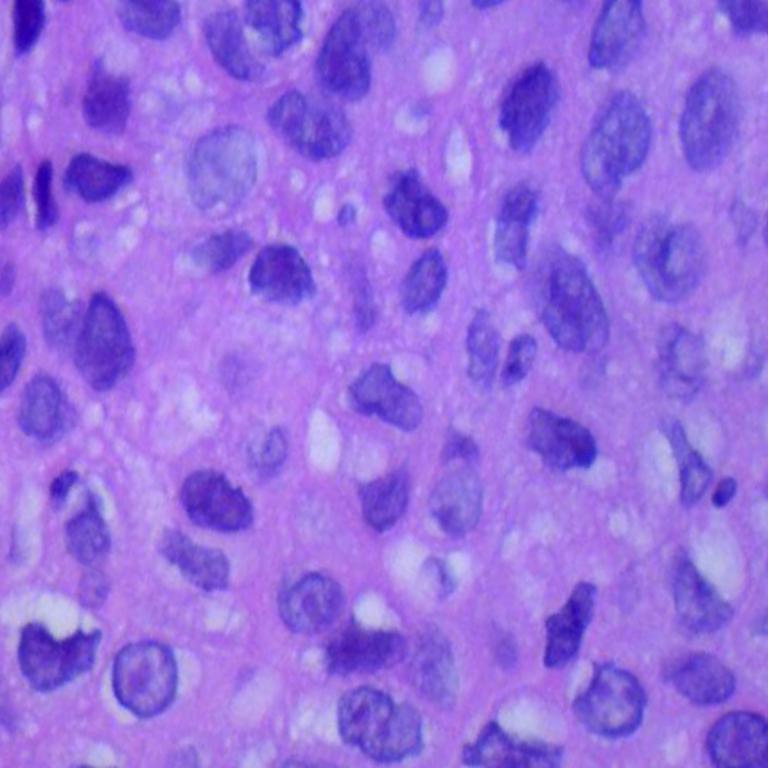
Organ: lung
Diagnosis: squamous carcinomas